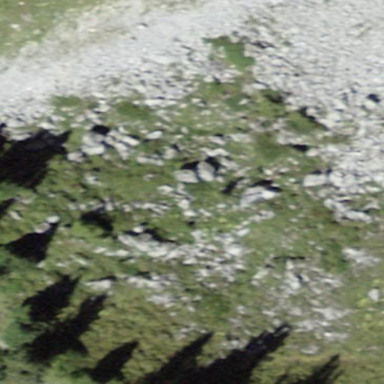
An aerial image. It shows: Natural scree.